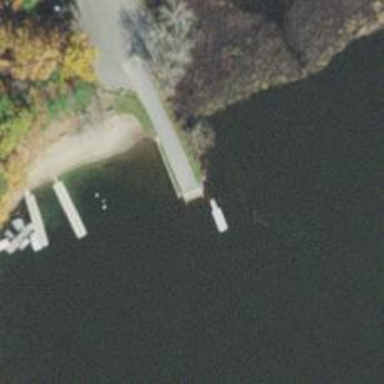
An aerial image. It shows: Slipway on leisure land.